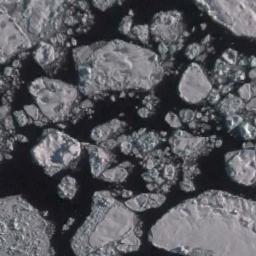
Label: sea_ice